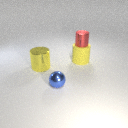
small blue metal sphere to the left of large yellow rubber cylinder